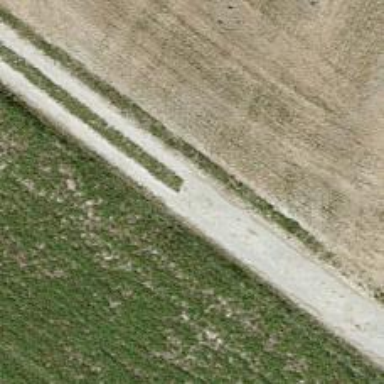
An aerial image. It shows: Paved track with grade 1 surface.